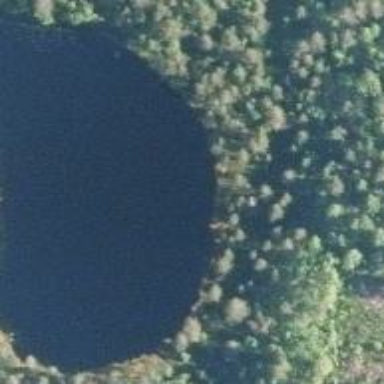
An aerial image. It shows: Beautiful lake surrounded by nature.